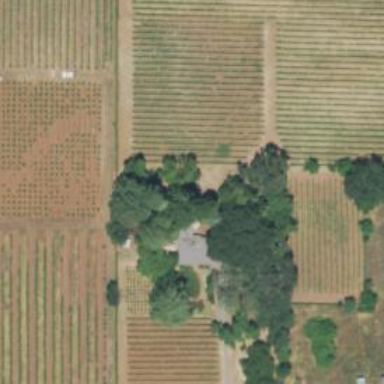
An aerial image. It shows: Vineyard with wine grapes as the crop.